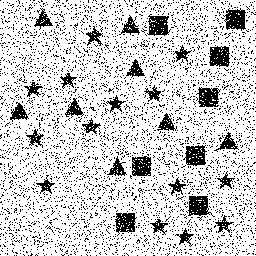
Squares: 8
Triangles: 8
Stars: 14
Total shapes: 30